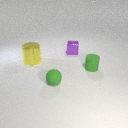
large yellow metal cylinder to the left of small purple metal cube